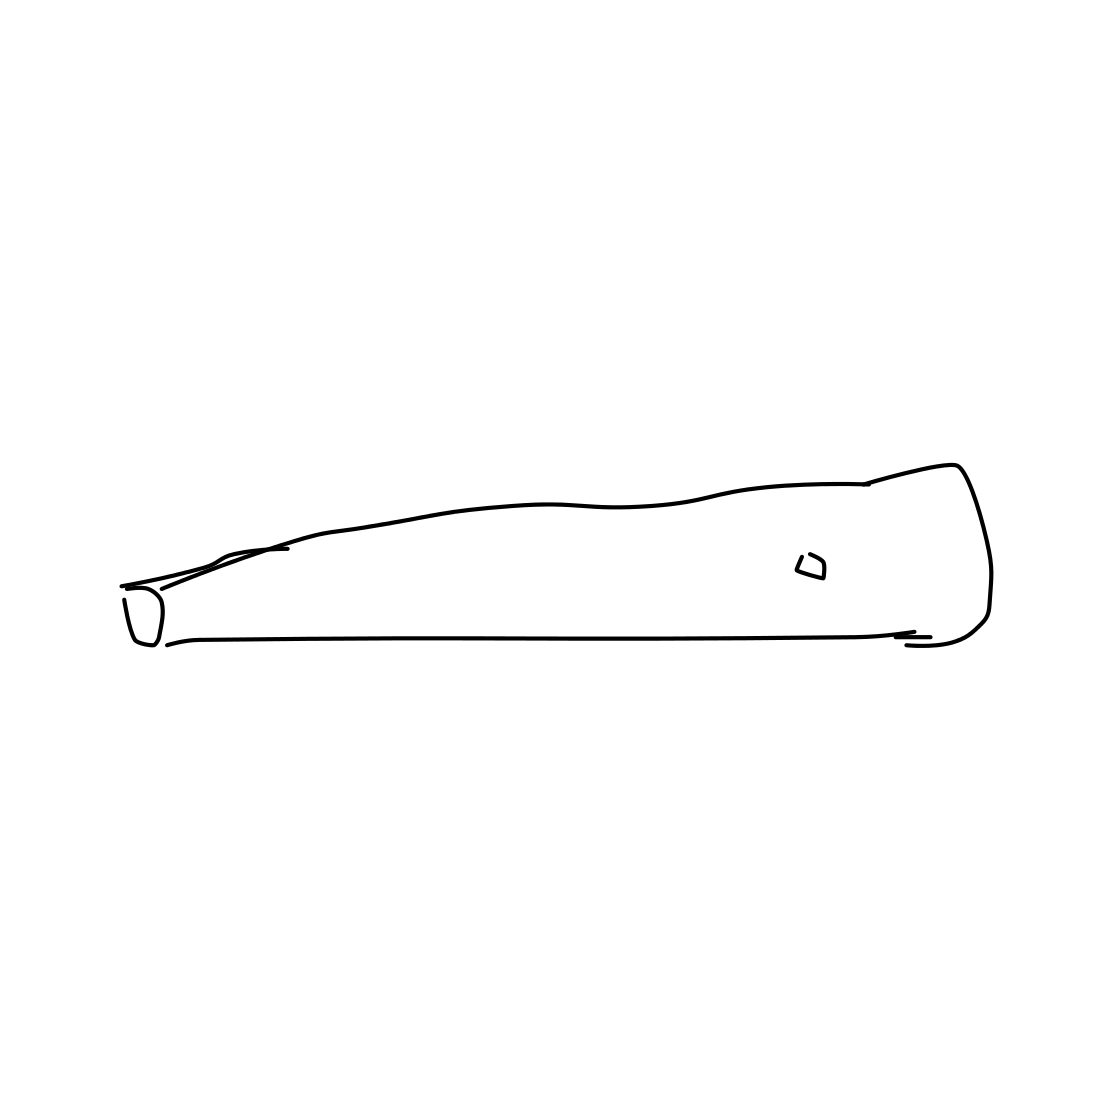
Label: baseball bat